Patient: sex M, age 38
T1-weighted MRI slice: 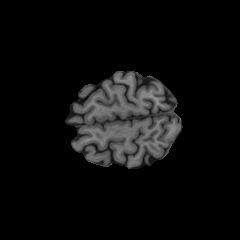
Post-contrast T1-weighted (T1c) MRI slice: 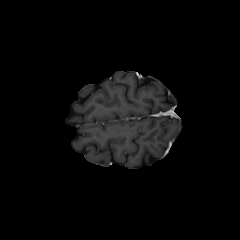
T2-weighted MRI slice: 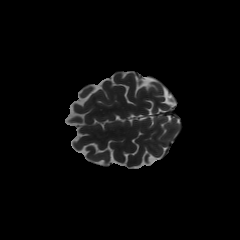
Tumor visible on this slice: no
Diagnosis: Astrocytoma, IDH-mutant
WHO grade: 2